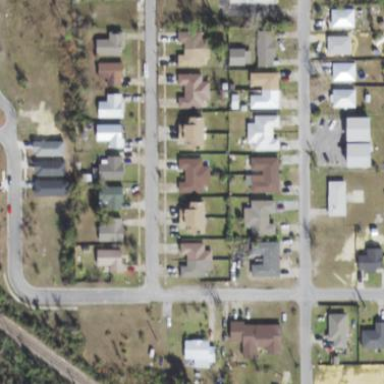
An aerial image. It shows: Residential area consisting of single-family homes.